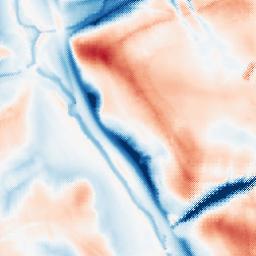
Category: multiscale
Decomposition family: dog_multiscale
Decomposition parameters: sigma_ratio: 2
n_scales: 4
base_sigma: 1
Upsampling method: regularized
Upsampling parameters: scale: 4
lambda_reg: 0.1
Upsampling scale: 4